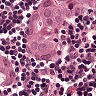
Metastatic tissue present: yes